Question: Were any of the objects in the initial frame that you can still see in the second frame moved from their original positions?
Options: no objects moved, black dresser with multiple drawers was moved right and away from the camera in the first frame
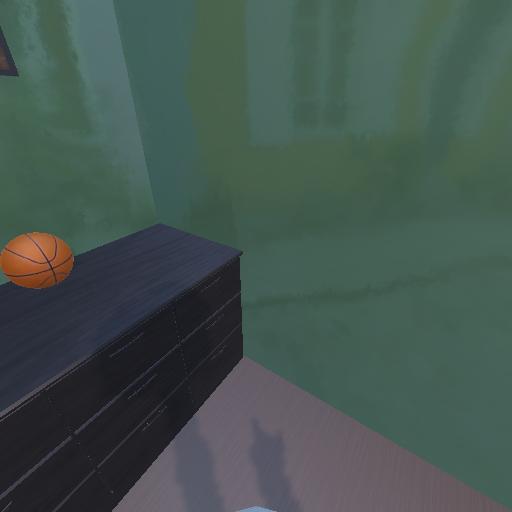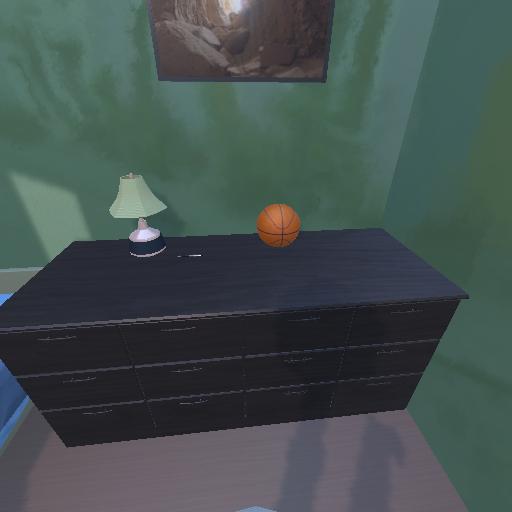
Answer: no objects moved